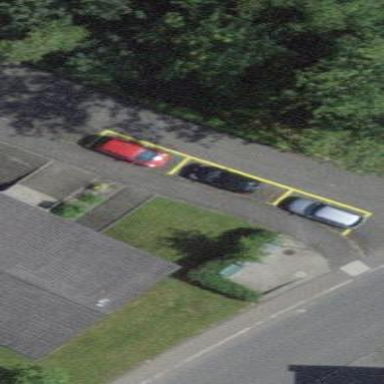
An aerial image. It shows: Parking lane for vehicles.